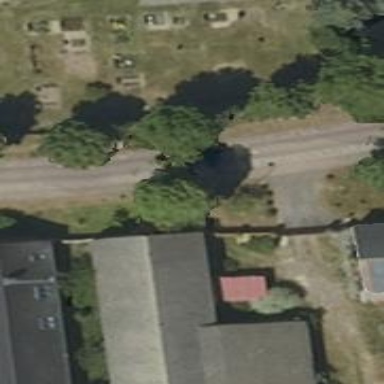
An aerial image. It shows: Broadleaved evergreen tree in its natural setting.